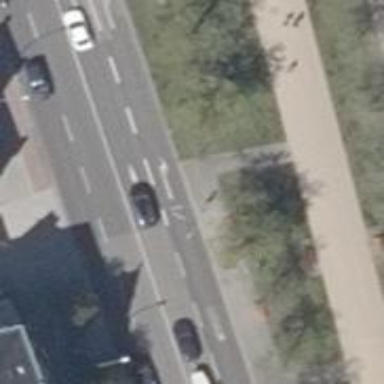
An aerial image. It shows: Primary road with asphalt surface.